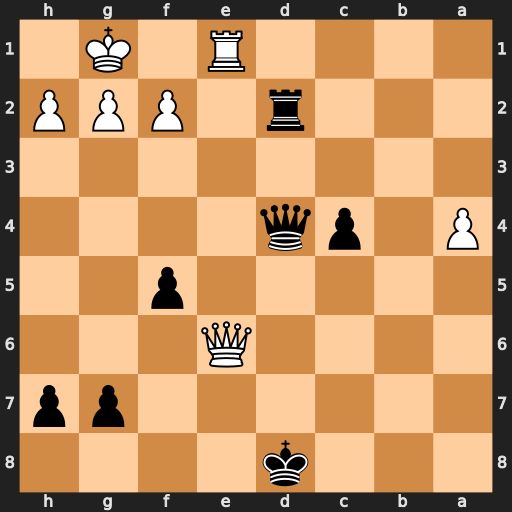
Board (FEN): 3k4/6pp/4Q3/5p2/P1pq4/8/3r1PPP/4R1K1
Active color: b
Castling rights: -
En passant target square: -
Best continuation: Qxf2+ Kh1 Qxg2#